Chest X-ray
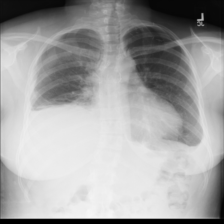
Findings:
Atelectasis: negative
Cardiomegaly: negative
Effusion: negative
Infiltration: negative
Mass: negative
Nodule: negative
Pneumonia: negative
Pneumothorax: negative
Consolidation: negative
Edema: negative
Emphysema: negative
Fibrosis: negative
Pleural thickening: negative
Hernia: negative